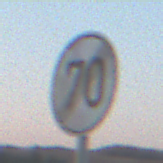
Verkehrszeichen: EndeGeschwindigkeit70
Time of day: SunriseSunset
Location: Outdoor (Nature)
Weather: Clear
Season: Winter
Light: Natural